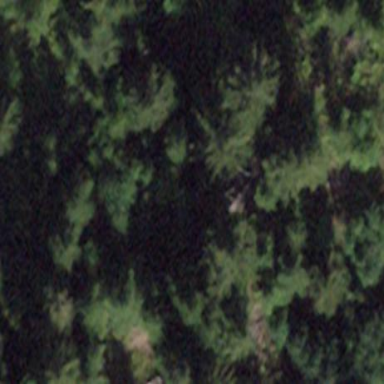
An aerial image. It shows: Forest area.